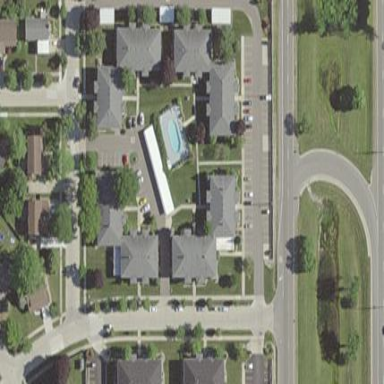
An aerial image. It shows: Residential area consisting of condominiums.